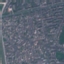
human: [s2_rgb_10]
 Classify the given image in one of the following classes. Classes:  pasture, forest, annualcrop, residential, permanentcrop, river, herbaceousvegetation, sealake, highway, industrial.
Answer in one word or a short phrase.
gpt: Residential